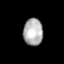
Tissue: lung
Cell type: T cells
Senescence score: 0.2227
Nuclear area (px): 515
Mean DAPI intensity: 176.775